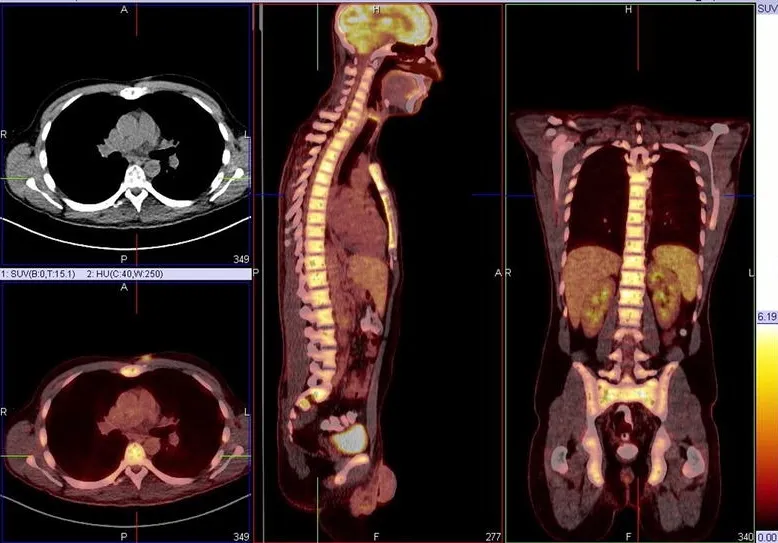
FDG-PET scan revealing diffuse medullar FDG-uptake.
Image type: radiology (pet)